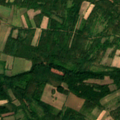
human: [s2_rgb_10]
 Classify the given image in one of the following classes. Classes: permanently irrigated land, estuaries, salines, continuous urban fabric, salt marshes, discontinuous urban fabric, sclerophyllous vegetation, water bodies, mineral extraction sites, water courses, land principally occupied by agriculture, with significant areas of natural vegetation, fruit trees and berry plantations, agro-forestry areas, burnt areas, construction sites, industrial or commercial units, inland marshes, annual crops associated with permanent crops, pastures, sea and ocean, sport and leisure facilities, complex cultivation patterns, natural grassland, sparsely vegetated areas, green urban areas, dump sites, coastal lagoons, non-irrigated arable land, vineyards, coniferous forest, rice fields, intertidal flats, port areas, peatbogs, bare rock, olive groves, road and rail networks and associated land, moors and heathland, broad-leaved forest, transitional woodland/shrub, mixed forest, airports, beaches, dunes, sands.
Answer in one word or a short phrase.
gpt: complex cultivation patterns, land principally occupied by agriculture, with significant areas of natural vegetation, broad-leaved forest